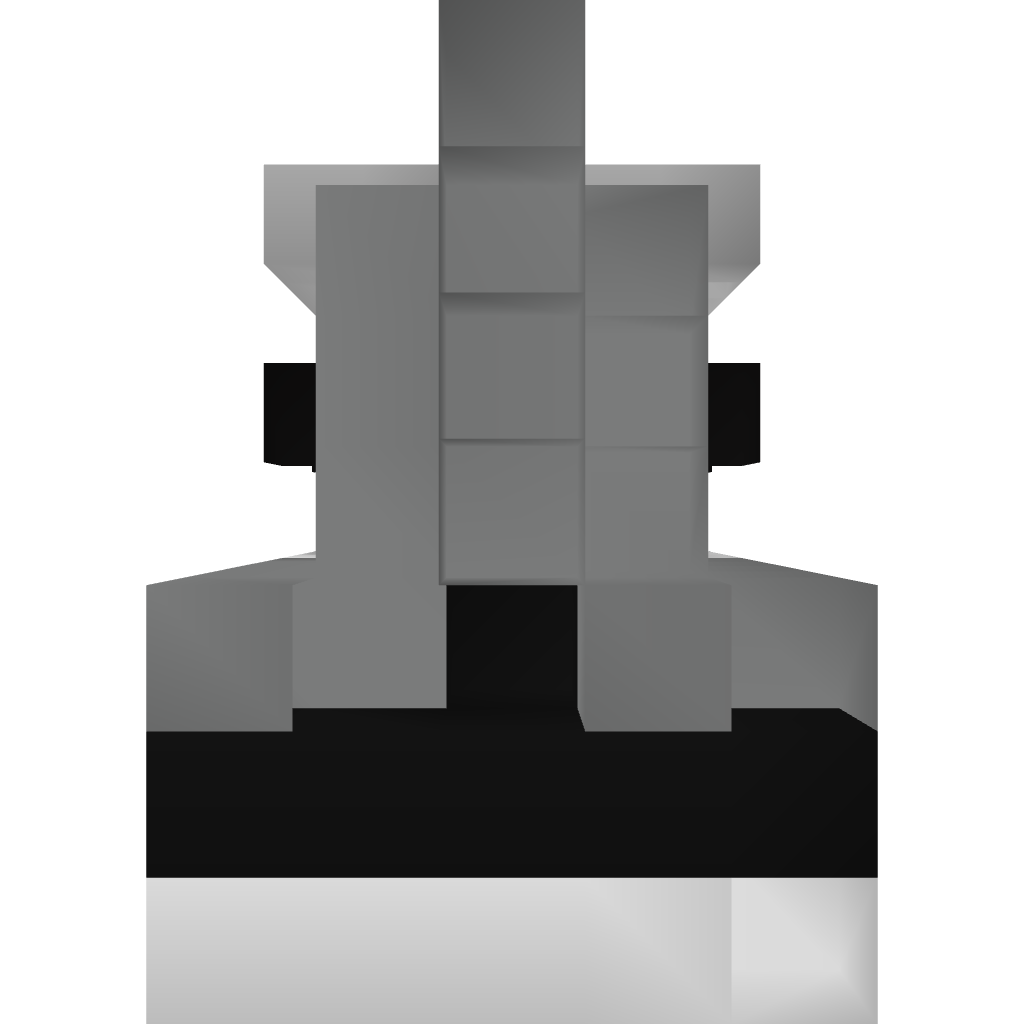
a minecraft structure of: Automatic Piston Gate